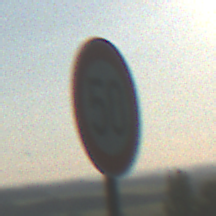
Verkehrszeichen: Geschwindigkeit50
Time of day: MorningAfternoon
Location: Outdoor (Nature)
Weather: PartlyCloudy
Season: NotSpecified
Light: Natural